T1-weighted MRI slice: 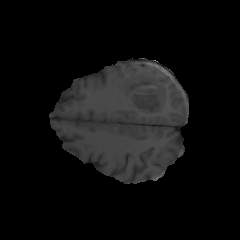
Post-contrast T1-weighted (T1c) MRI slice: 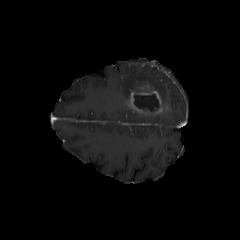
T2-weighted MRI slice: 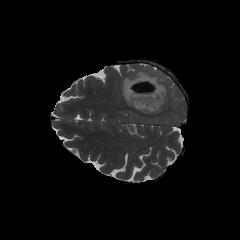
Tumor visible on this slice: yes